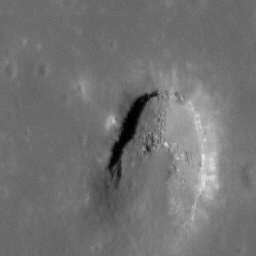
Pit: Central Mare Fecunditatis Pit
Host crater: Mare Fecunditatis
Host type: mare
Lunar coordinates: latitude -0.9182, longitude 48.66